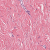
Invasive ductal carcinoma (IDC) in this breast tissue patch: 0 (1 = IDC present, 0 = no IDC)